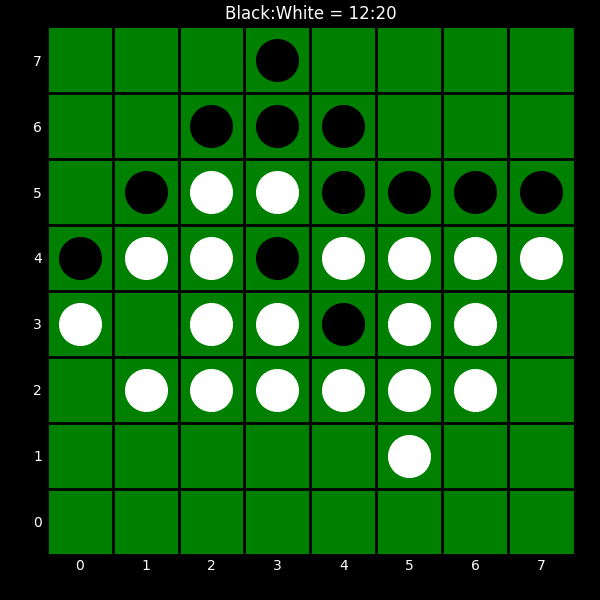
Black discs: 12
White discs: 20